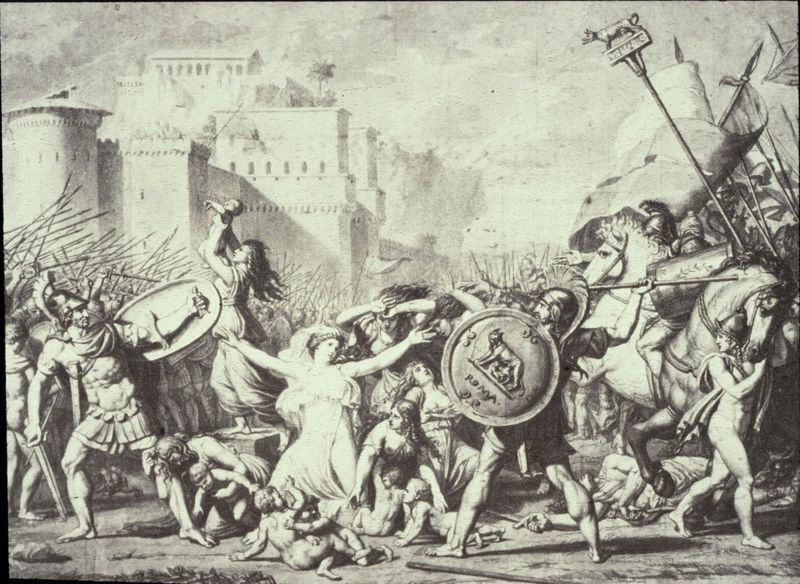
Titel: Etude d'ensemble pour les Sabines, Gesamtstudie für die Sabinerinnen
Künstler: Jacques Louis David
Standort: Paris
Institution: Musée du Louvre
Schlagwörter: akt, angriff, baum, berg, dunkel, feuer, gemälde, gott, gruppe, haut, himmel, kampf, kämpfer, mann, nackt, nackter, schatten, weiß, wolf, wolken, frauen, menschen, mädchen, stadt, bewegung, braun, brust, fenster, frankreich, frau, geste, grau, hell, holz, hut, kleid, licht, männer, schwarz, skizze, stützen, zeichnung, dach, gebäude, hund, schloss, tier, tiere, wolke, malerei, masse, menge, bart, arme, gesicht, halten, sockel, stein, steine, tod, tot, ärmel, hände, häuser, rauch, haare, kind, klassizismus, mutter, renaissance, arbeit, boot, kinder, pferd, pferde, reiter, sack, turm, beine, schärpe, brüste, schiff, schrift, segel, fahnen, italien, vedute, stab, studie, fahne, flagge, jungen, mast, gepäck, dächer, mauer, grafik, graphik, schattierung, latten, baby, beladen, angst, banner, gewalt, krieg, schlacht, steg, sturm, historienbild, lanze, soldaten, palme, nackte, podest, junge, knie, zinnen, schild, stangen, antike, knabe, burg, türme, kohle, festung, druck, radierung, stich, illustration, raub, schilder, schwert, text, waffen, aufstand, gemetzel, revolte, soldat, tote, verletzte, waffe, getümmel, helm, fass, entwurf, göttin, ritter, heer, kämpfen, rüstung, rom, kleinkind, römer, wappen, verzweiflung, helme, stäbe, griechen, götter, sage, flehen, eroberung, krieger, griechenland, vatikan, stadtmauer, kreuzzug, lanzen, tempel, speer, speere, flaggen, stange, david, kupferstich, wurf, kurzschwert, legionär, grieche, schrei, athene, grapik, druch, bitten, rafael, insignien, kapitol, athen, perde, säugling, standarte, mütter, akropolis, zweikampf, vorzeichnung, schiesscharten, roma, spqr, schilde, rüstungen, troja, verteidigung, raffael, tehen, säugen, planke, alexander, bastille, kinde, hochhalten, schlid, kindermord, betlehem, hektor, achilles, barbaren, feldzeichen, legion, kapitolinische wölfin, remus, romulus, romulus und remus, wölfin, lavur, achill, athener, ausgebreitete armne, beralgerung, buhcstaben, gladium, hersilia, jacques louis david, kampf um rom, legionen, les sabines, manns, sabiner, sabinerinnen, schlachtenszene, schreie, tagelagen, tatius, tempels, rundschild, raub der sabinerinnen, pilum, wölfing, kammmpf, erspeere